Interaction volume radius: 5 \u00c5
Interaction volume height: 10 \u00c5
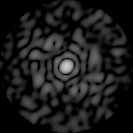
Disorder parameter: 0.8146